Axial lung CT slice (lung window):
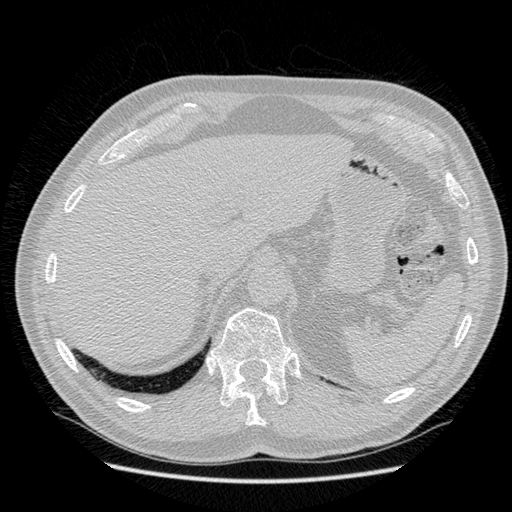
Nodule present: no